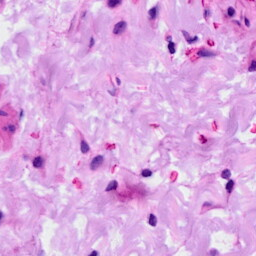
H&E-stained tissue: Ovarian